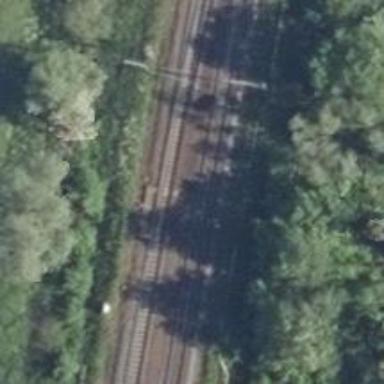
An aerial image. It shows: Railway switch.